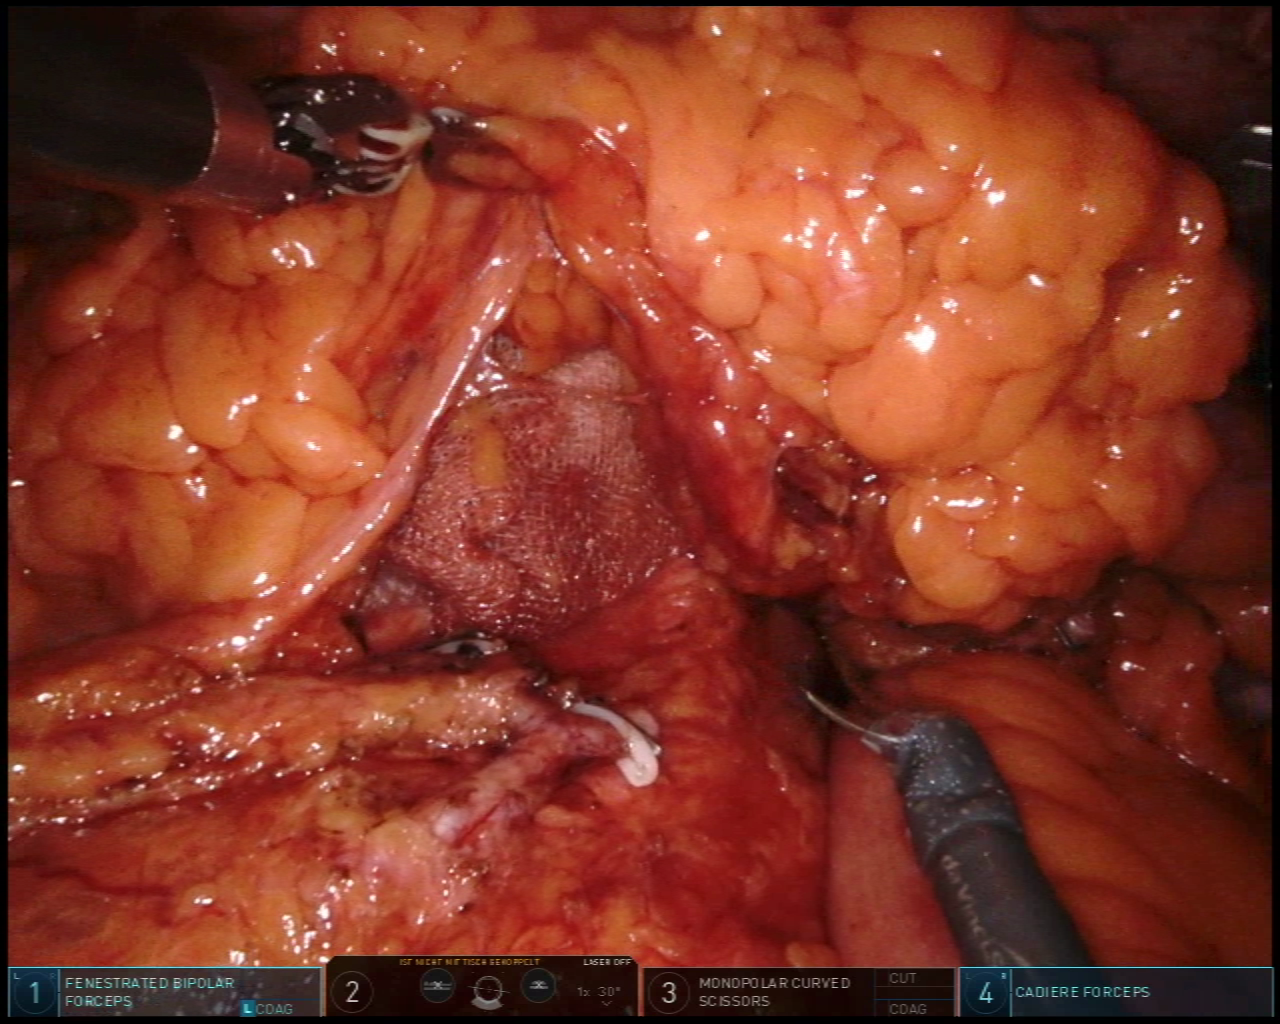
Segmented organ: ureter
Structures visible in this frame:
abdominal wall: no
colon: no
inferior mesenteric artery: no
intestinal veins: no
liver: no
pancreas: no
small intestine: yes
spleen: no
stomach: no
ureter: yes
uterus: no
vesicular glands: no